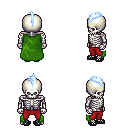
a pixel art fantasy rpg character, male body template, skeleton, green cape, red pants, white cyan mohawk hairstyle, ghillies, four views (front, back, left, right), 2x2 character sprite sheet, small pixel art, hard edges, no anti-aliasing